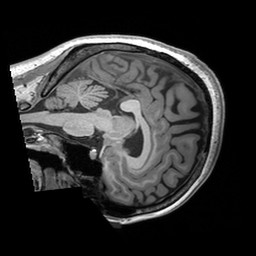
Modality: T1w
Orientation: sagittal
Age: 23
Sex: female
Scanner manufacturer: siemens
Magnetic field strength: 3 T
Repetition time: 2.53 s
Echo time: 0.00298 s